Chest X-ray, AP view. Patient: 65 years old, sex F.
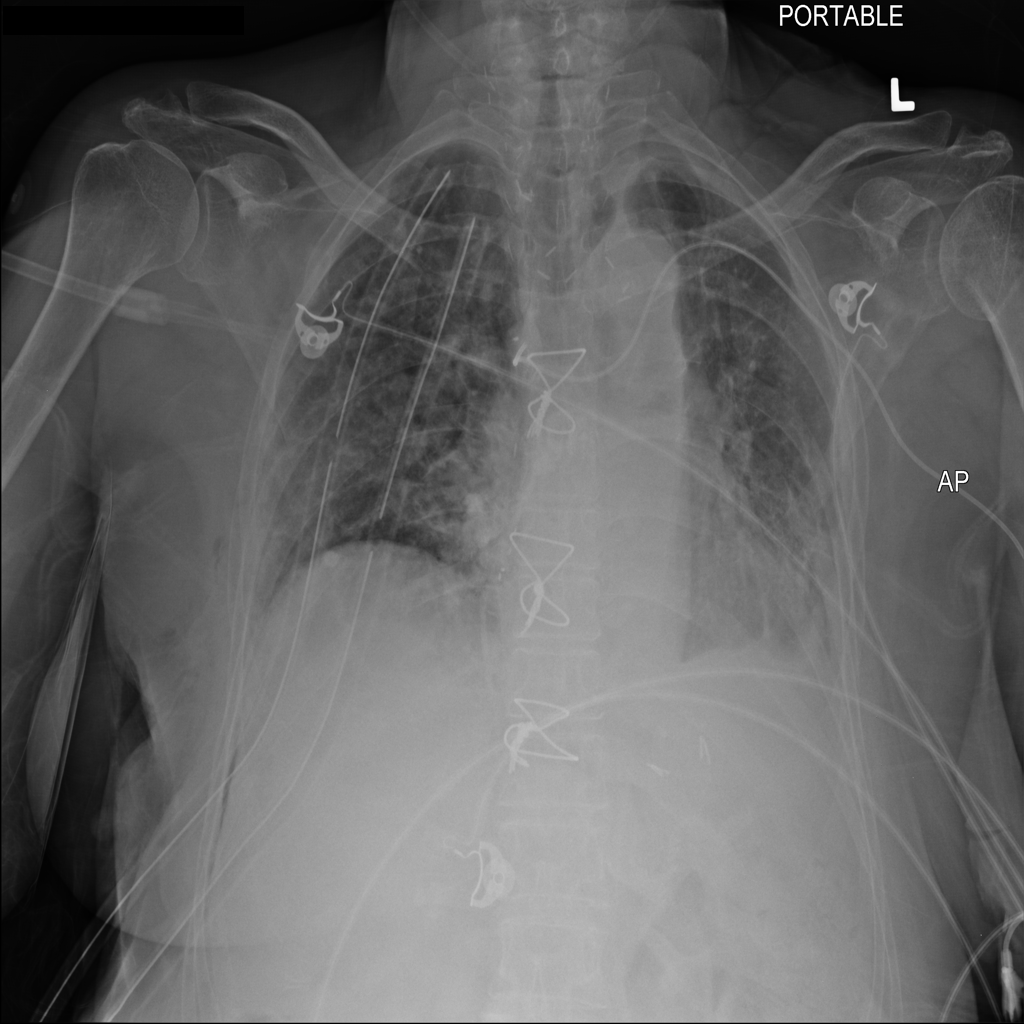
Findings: No Finding